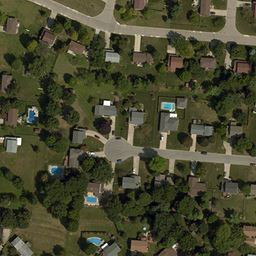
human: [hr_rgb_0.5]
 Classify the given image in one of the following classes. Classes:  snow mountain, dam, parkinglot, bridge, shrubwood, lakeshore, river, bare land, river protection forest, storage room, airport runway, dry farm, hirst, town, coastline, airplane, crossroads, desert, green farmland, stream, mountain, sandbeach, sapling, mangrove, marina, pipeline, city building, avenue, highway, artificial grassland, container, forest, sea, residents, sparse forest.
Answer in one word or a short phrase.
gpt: town